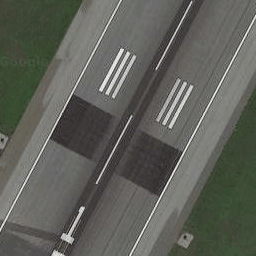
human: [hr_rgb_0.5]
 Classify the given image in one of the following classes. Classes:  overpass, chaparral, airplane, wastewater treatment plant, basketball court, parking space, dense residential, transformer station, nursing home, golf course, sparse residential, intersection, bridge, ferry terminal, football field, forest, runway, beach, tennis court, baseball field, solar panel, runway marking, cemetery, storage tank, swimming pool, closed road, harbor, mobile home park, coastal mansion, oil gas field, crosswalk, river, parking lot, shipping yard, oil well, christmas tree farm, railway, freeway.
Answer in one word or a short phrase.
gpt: runway